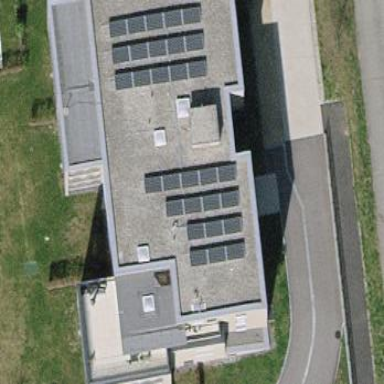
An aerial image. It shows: Apartment building with flat roof.